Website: home-depot
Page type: account-dashboard
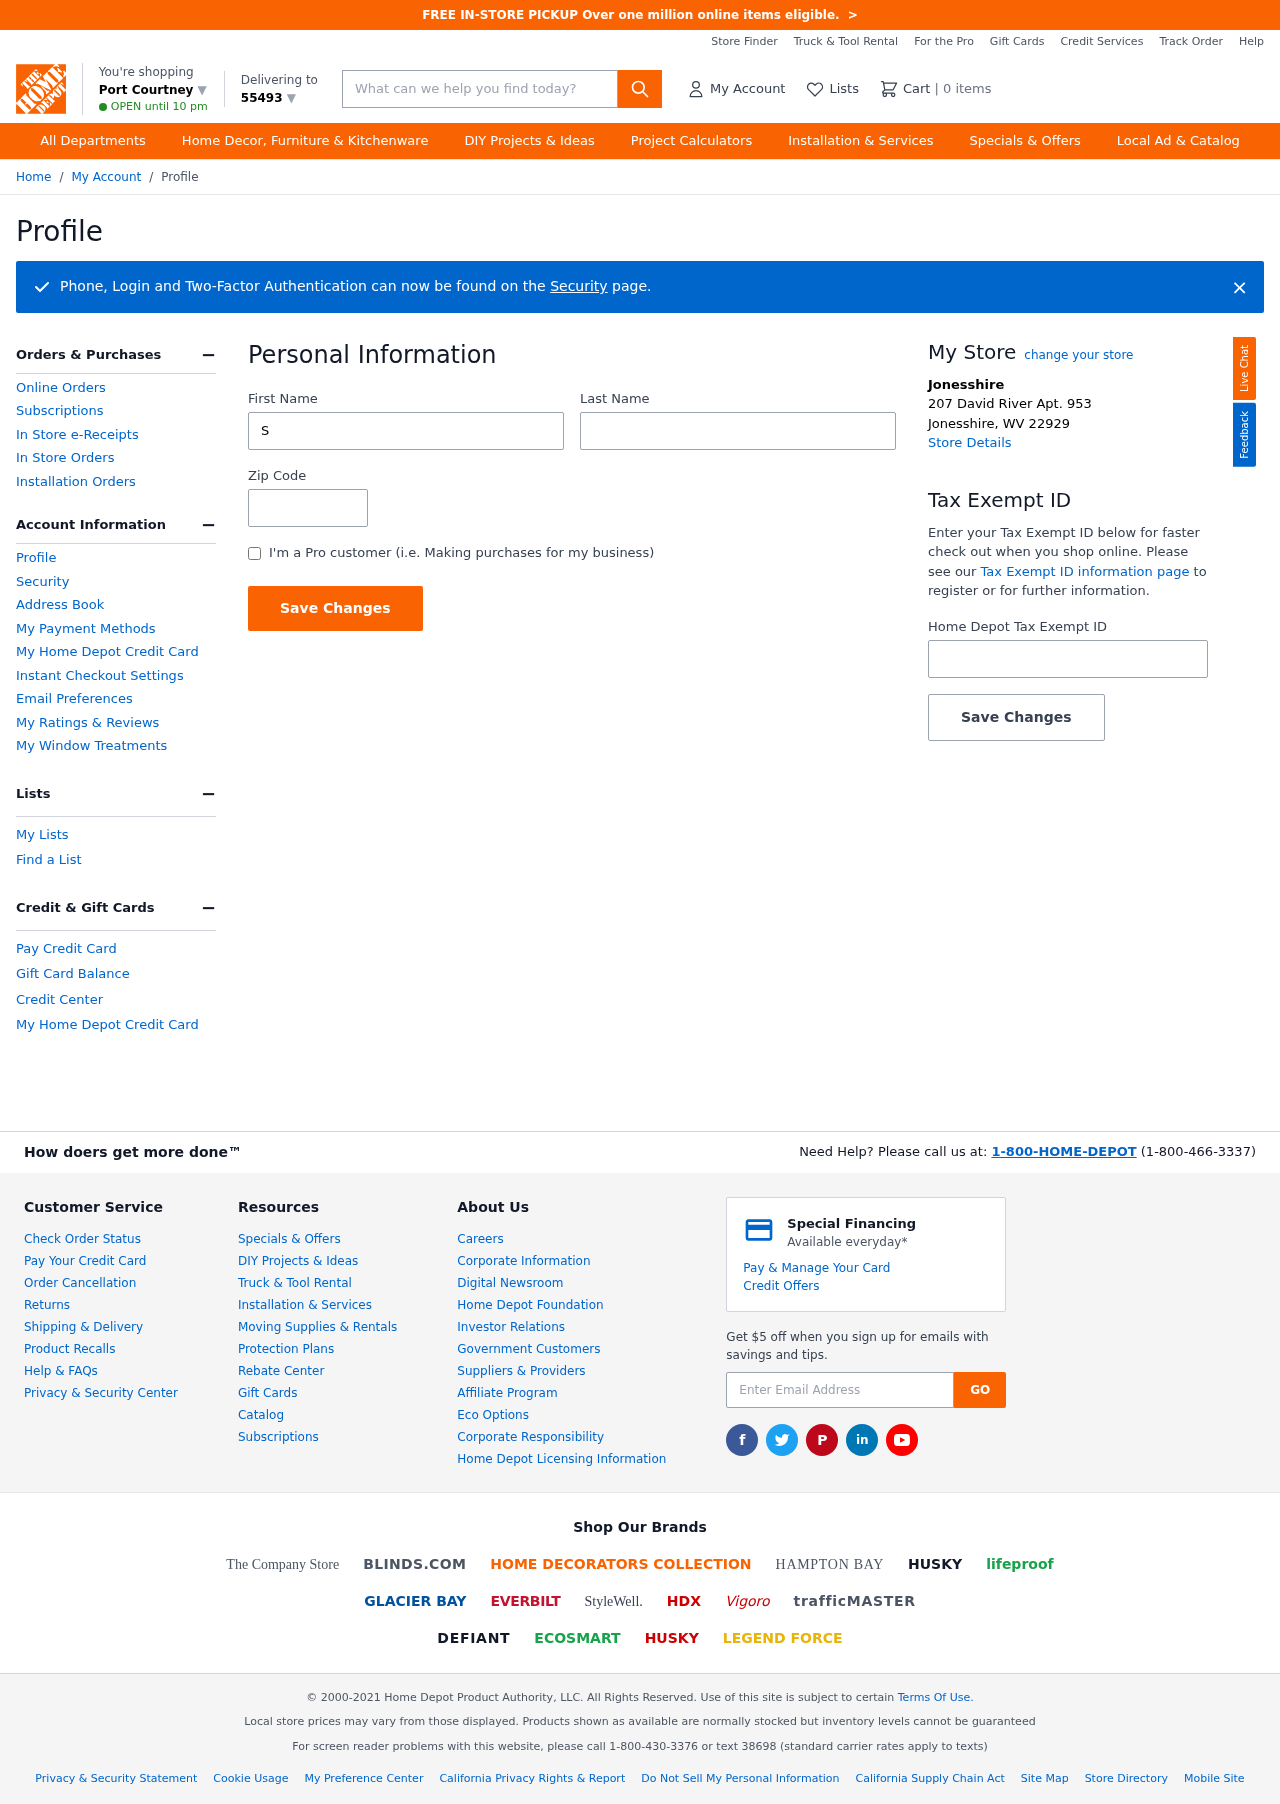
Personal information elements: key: PII_CITY
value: Port Courtney ▼
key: PII_FIRSTNAME
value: Sharon
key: PII_LASTNAME
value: Clark
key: PII_LOCATION1_CITY
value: Jonesshire
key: PII_LOCATION1_CITY_STATE_ZIP
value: Jonesshire, WV 22929
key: PII_LOCATION1_STREET
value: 207 David River Apt. 953
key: PII_POSTCODE
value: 55493 ▼
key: PII_POSTCODE
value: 55493
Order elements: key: ORDER_NUM_ITEMS
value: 0
Search elements: key: HEADER_SEARCH
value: What can we help you find today?